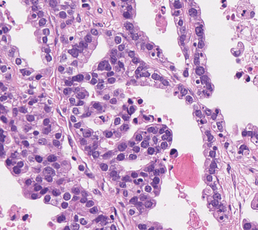
Tumor epithelial tissue: yes
Tumor-associated stroma tissue: yes
Normal tissue: no